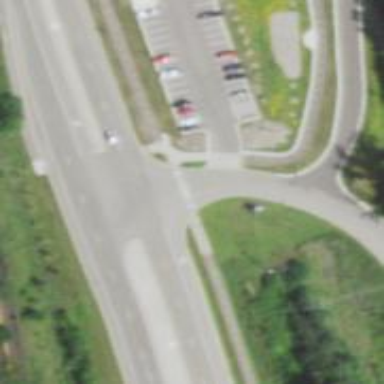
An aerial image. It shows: Asphalt cycleway with marked crossing.